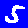
Digit: 5